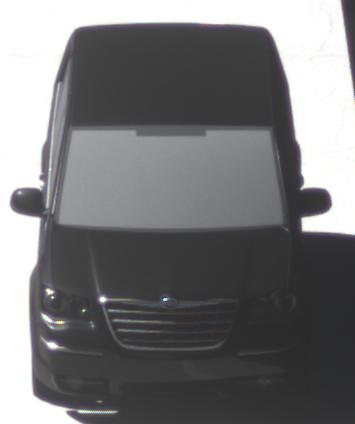
Make: Chrysler
Model: Grand Voyager 3.8
Detailed model: Grand Voyager
Model produced from: 2008/03
Model produced until: 2010/12
Doors: 5
Color: black
Road condition: wet road
Daytime: midday
Contrast: high contrast